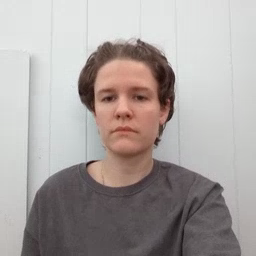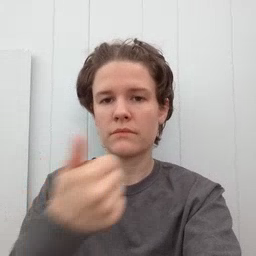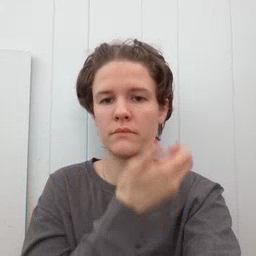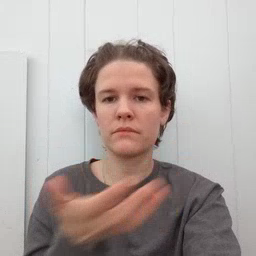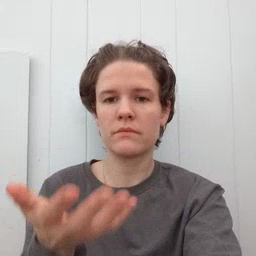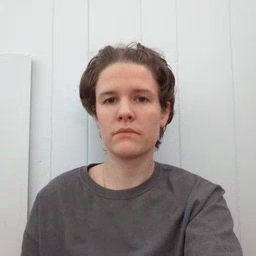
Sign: every